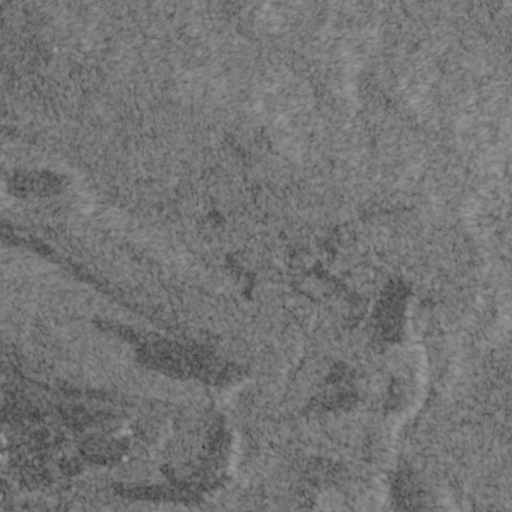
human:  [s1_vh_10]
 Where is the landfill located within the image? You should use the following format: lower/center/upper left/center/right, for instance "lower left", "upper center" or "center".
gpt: The landfill is located in the lower left of the image.
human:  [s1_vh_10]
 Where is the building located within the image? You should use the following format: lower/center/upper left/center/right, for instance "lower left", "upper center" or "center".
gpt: There is no building in the image.

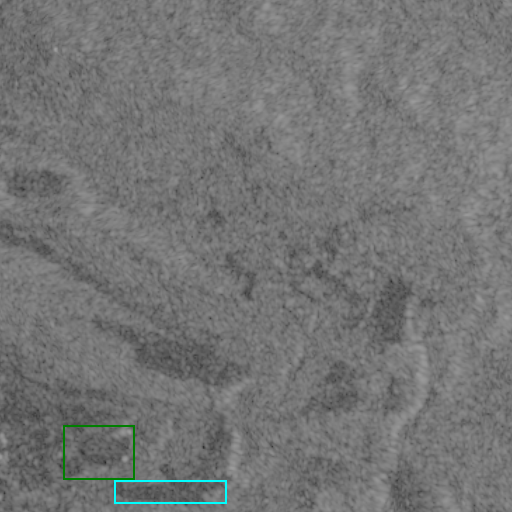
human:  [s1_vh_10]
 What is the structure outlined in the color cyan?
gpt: The structure outlined in cyan is a crop field.
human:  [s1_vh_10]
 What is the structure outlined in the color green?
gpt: The structure outlined in green is a landfill.
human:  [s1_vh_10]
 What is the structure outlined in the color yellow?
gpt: There is no yellow outline.